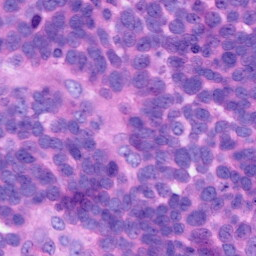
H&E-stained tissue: Ovarian